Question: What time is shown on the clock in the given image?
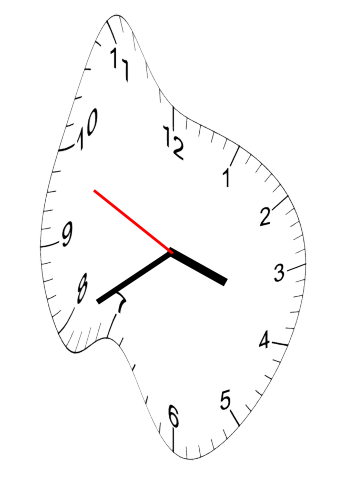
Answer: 03:39:49